You are looking at the envelope spectrum of a bearing's vibration signal. The marked vertical lines are the theoretical fault frequencies for the outer race, inner race, rolling elements, and cage. Based on the visible evidence, which condition applies: normal, inner_race, outer_race, ball?
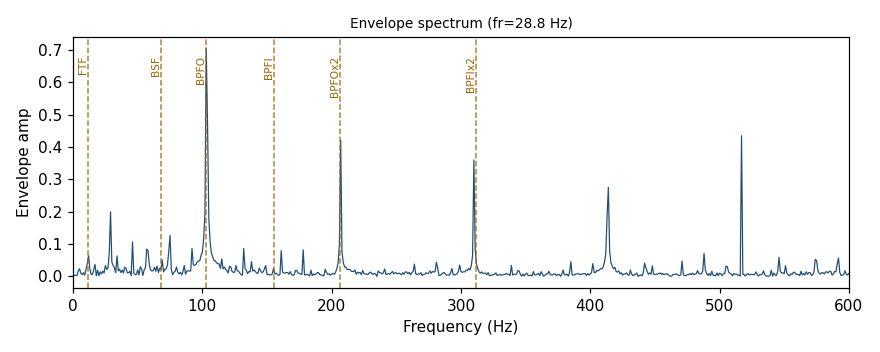
Answer: outer_race